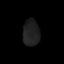
Tissue: lung
Cell type: Endothelial cells
Senescence score: 0.2334
Nuclear area (px): 432
Mean DAPI intensity: 31.759